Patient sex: M
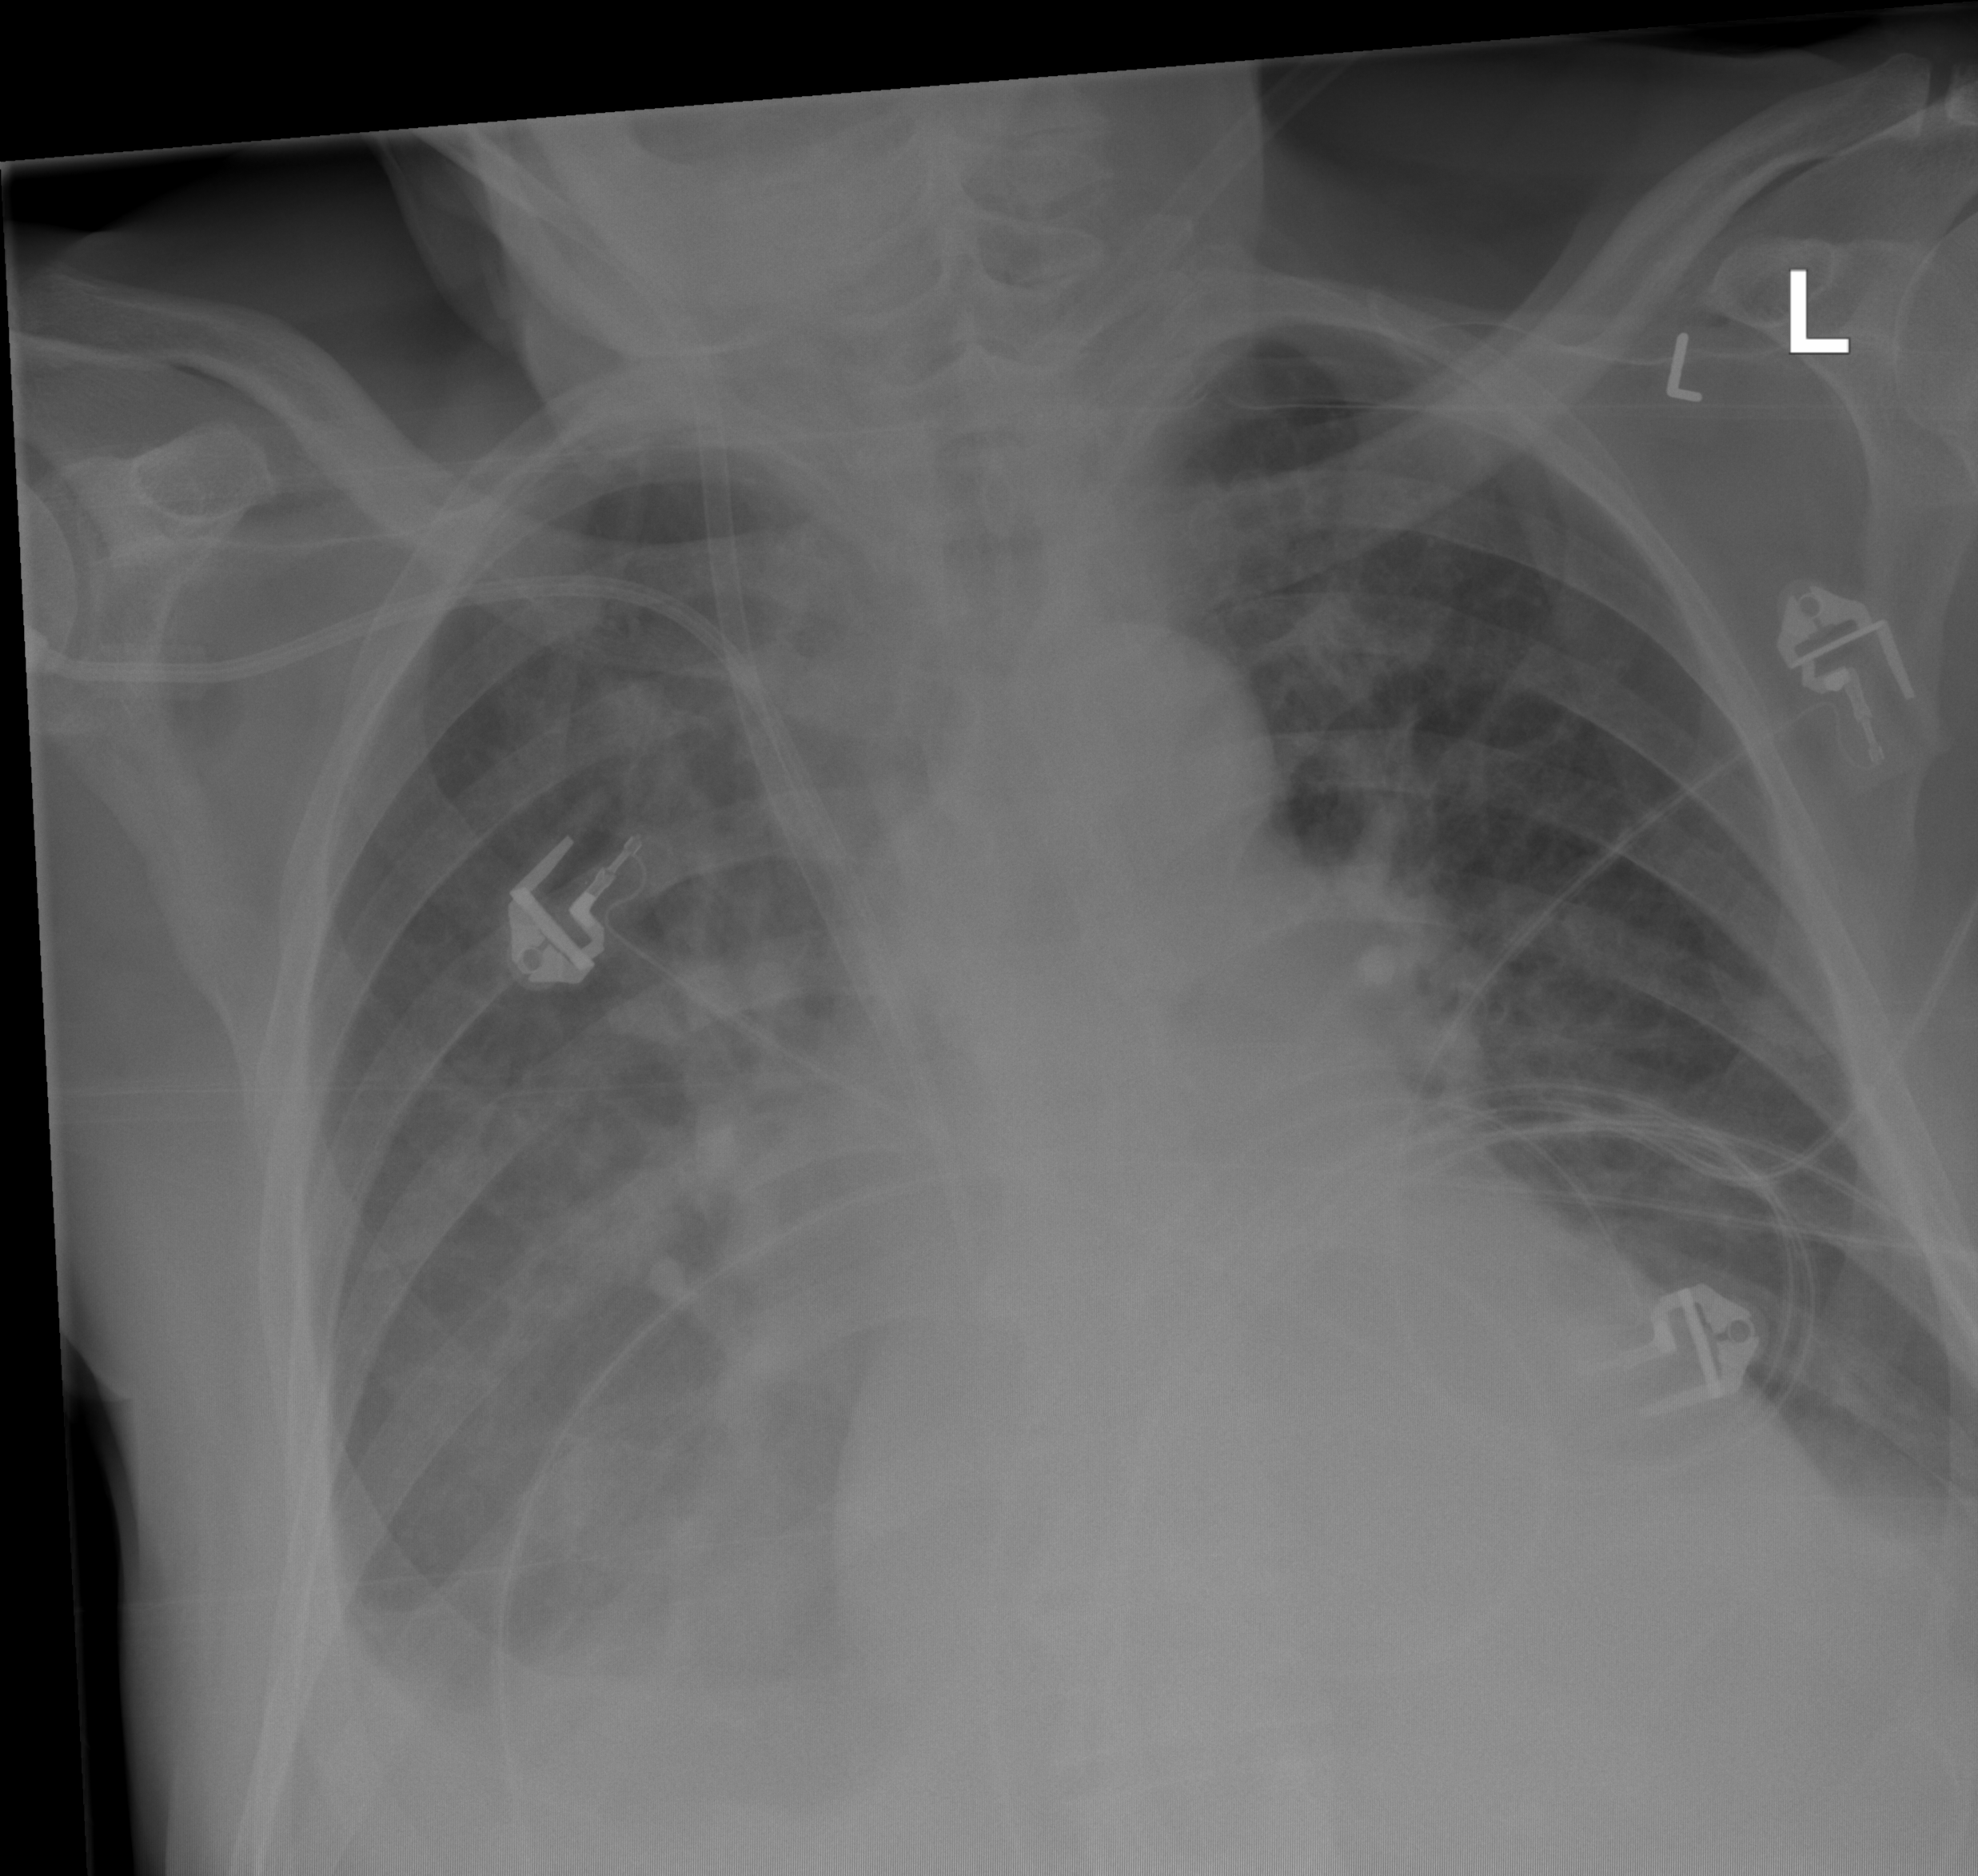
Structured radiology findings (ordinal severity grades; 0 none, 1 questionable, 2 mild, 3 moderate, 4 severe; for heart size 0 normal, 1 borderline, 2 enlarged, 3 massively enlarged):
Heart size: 0
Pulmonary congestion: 0
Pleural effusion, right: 2
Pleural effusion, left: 2
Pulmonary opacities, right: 1
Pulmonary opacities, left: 0
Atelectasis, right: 3
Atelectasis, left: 1